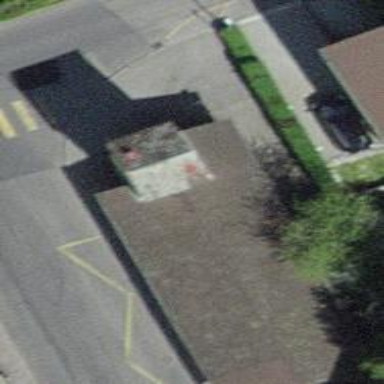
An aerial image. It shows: Public bookcase.